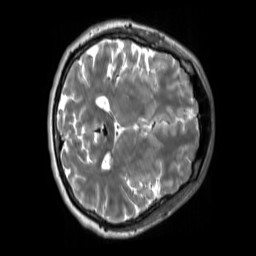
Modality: T2w
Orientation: axial
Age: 29
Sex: male
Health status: ill
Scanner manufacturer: siemens
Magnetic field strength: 3 T
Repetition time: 2.8 s
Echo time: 0.326 s